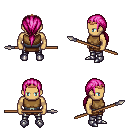
a pixel art fantasy rpg character, male body template, human, tanned skin, leather chest armor, metal pants, pink ponytail hairstyle, bronze tiara, metal boots, spear, four views (front, back, left, right), 2x2 character sprite sheet, small pixel art, hard edges, no anti-aliasing